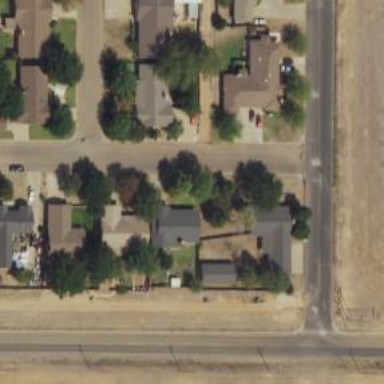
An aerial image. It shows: Alley classified as service road.